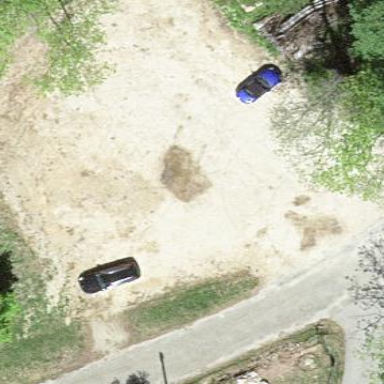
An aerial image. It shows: Parking area.